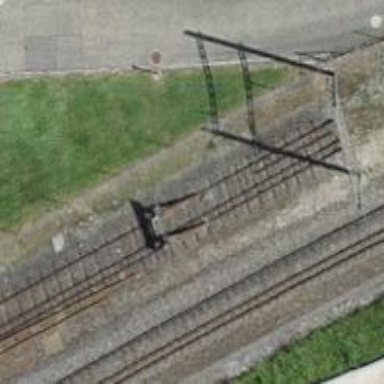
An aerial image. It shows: Single-track spur railway line.